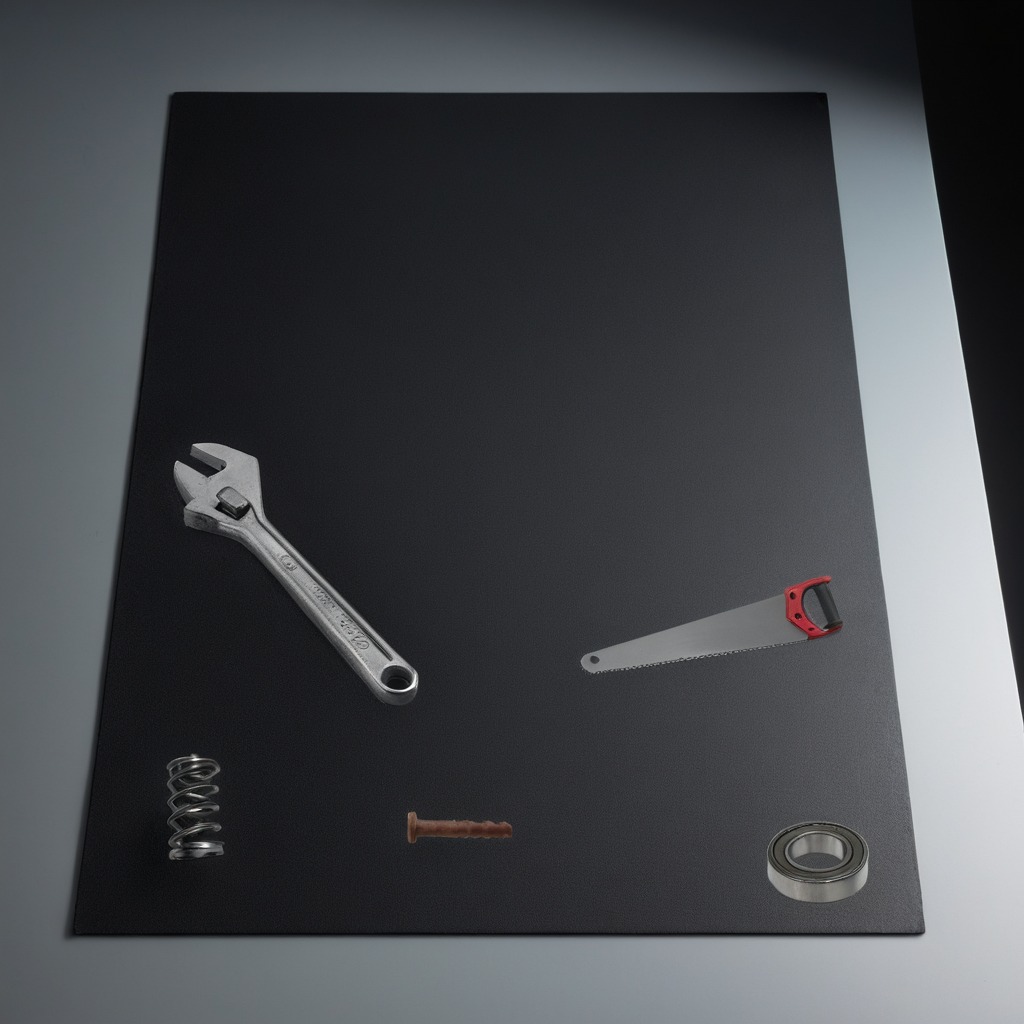
A ball bearing, an iron nail, a coiled metal spring, a saw, and a wrench are lying on the clean granite tabletop.